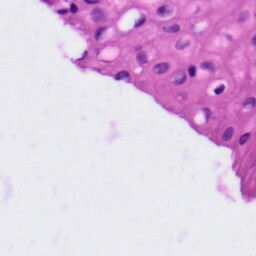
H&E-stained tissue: Tonsil